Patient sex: M
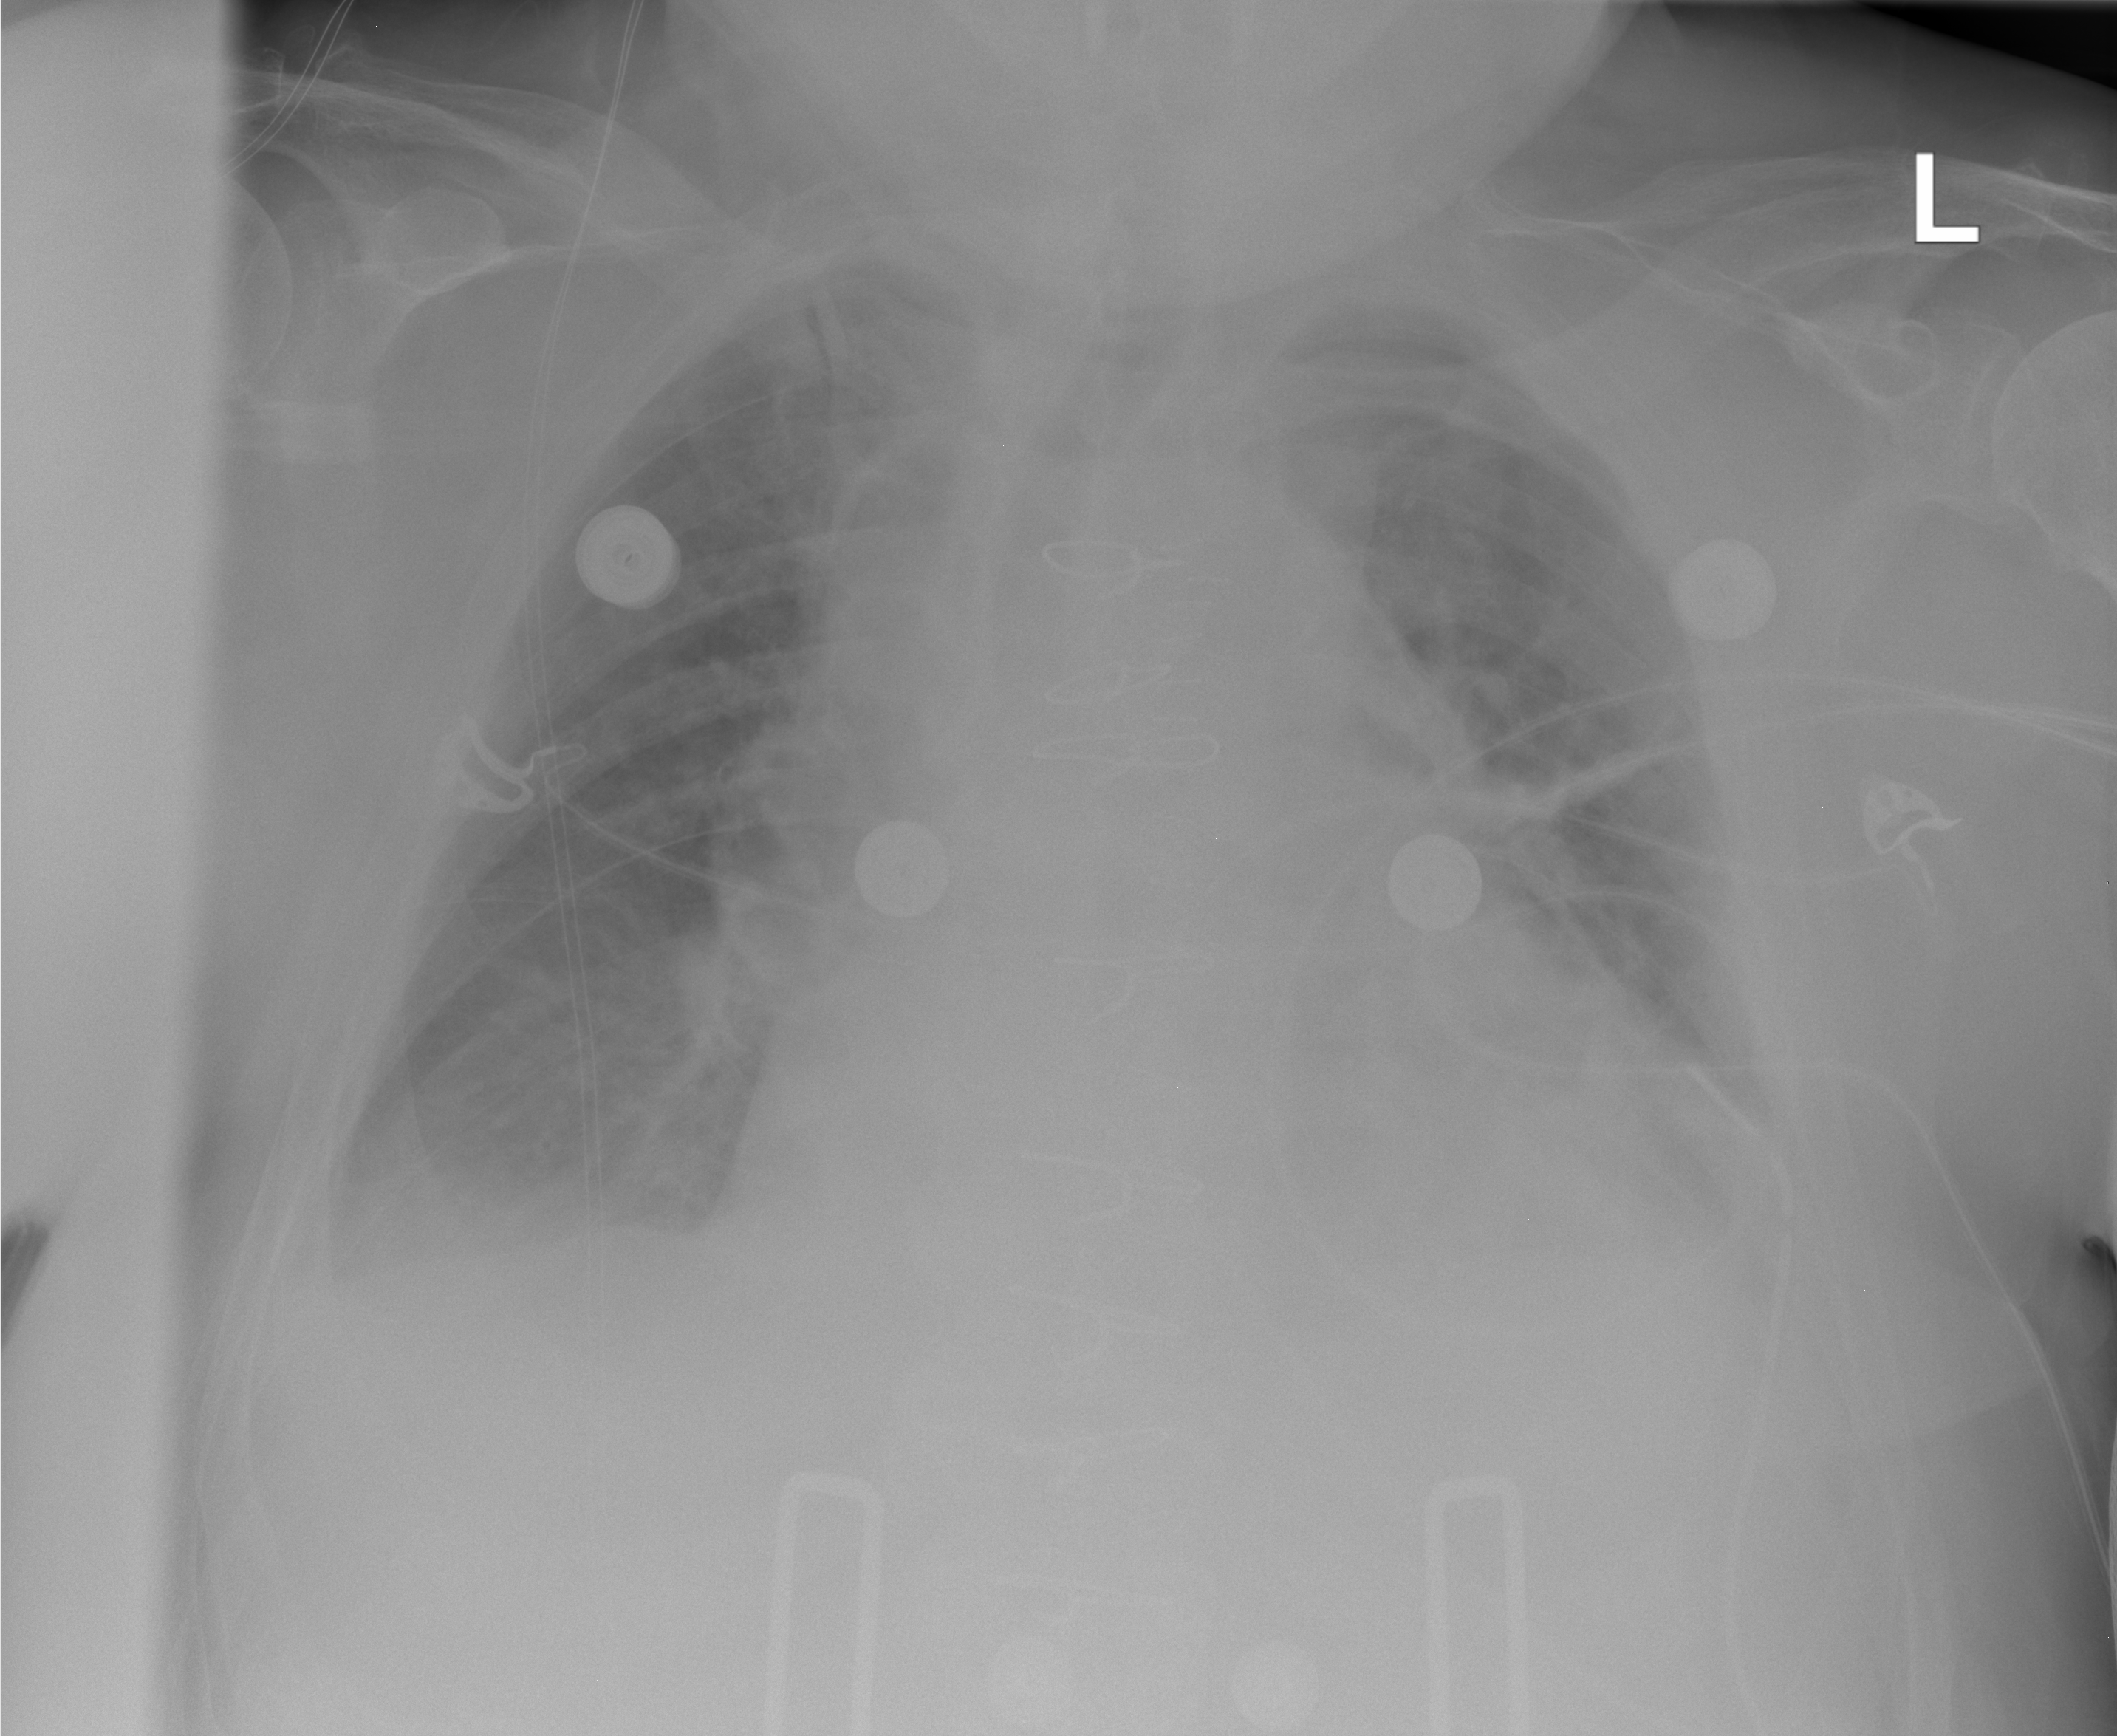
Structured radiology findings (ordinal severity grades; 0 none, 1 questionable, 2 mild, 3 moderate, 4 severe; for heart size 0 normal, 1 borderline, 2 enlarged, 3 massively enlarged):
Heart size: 2
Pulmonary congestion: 0
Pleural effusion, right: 2
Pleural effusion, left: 2
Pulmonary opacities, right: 0
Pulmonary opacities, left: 2
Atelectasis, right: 2
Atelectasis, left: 2